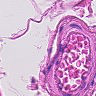
Metastatic tissue present: no